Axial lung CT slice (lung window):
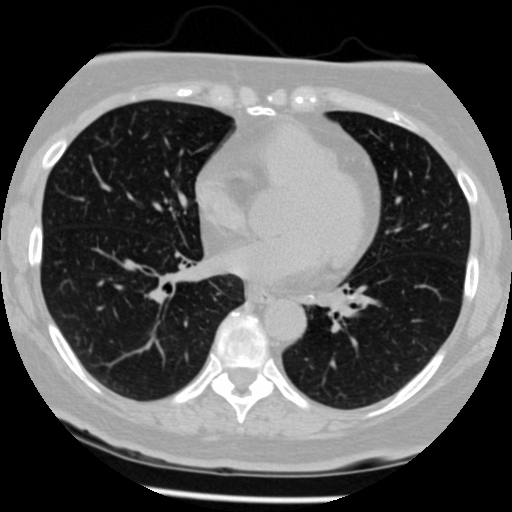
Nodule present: no